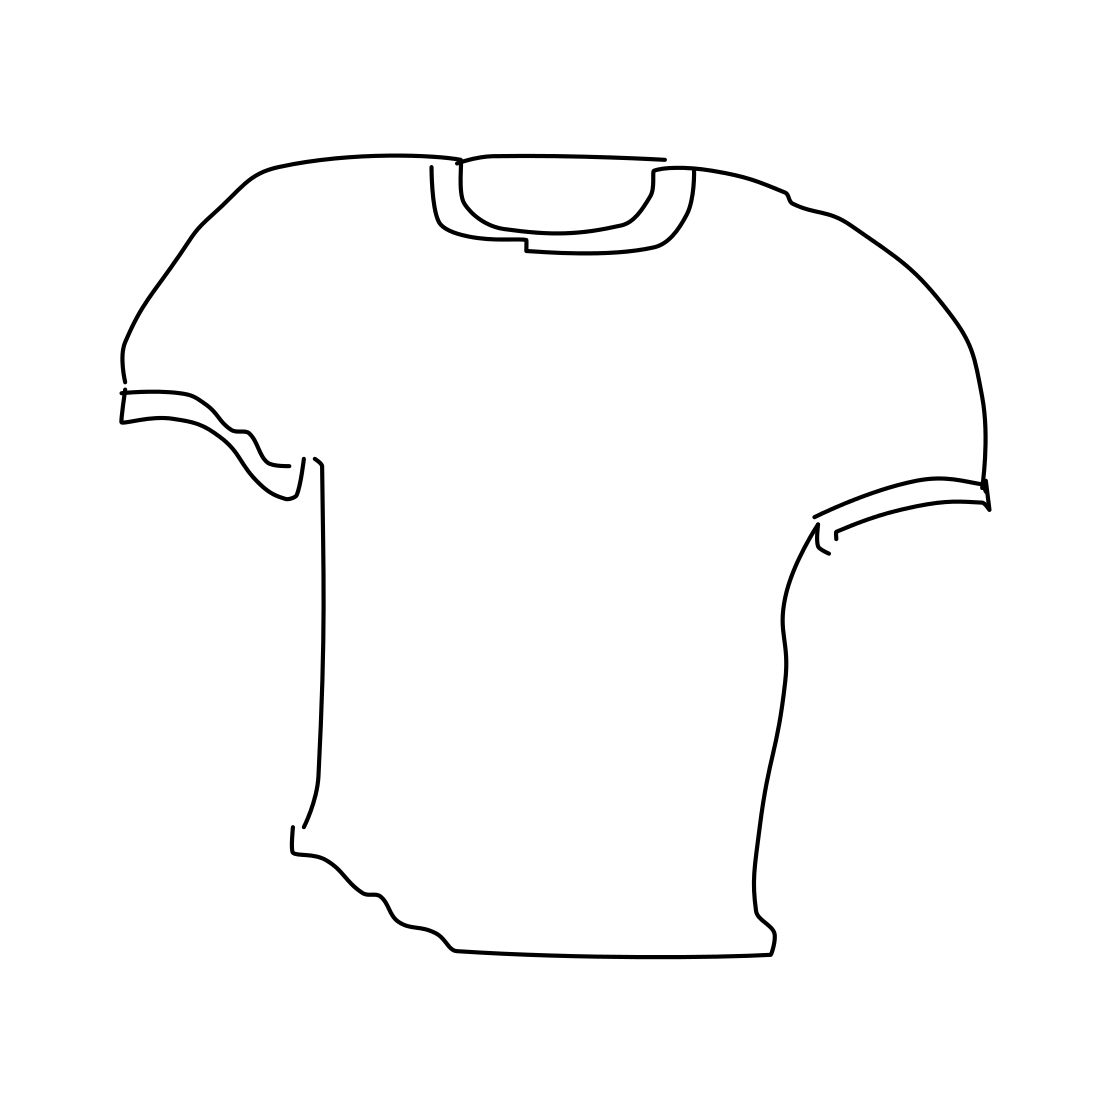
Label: t-shirt